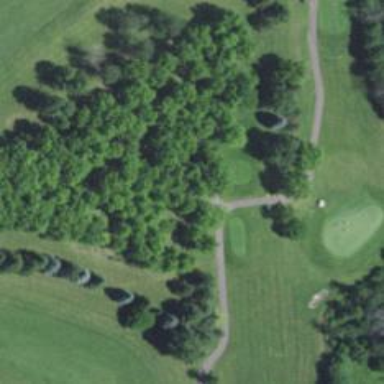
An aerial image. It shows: Path for both roads and golfers.